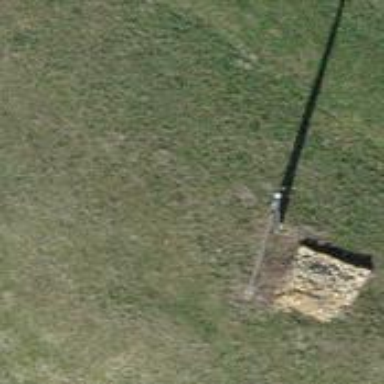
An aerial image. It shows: Power pole.